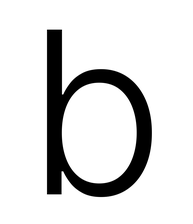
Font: Inter_Light